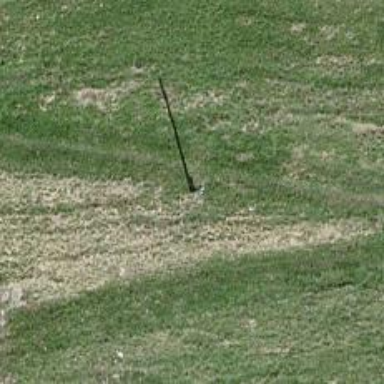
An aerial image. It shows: Power pole.